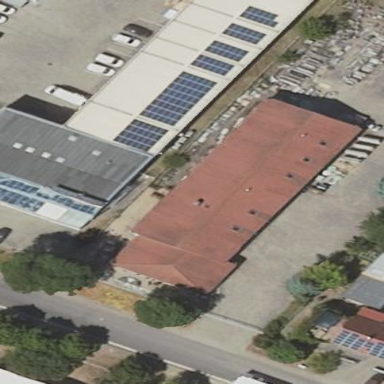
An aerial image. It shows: Building.